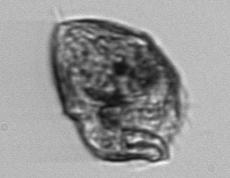
Label: Strombidium_morphotype1